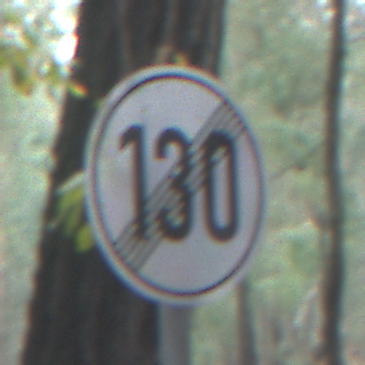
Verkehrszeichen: EndeGeschwindigkeit130
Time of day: SunriseSunset
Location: Outdoor (Nature)
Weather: NotSpecified
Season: Autumn
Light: Natural